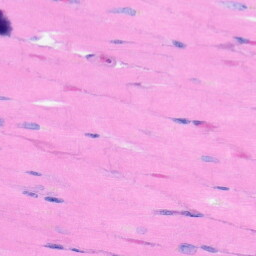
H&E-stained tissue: Heart